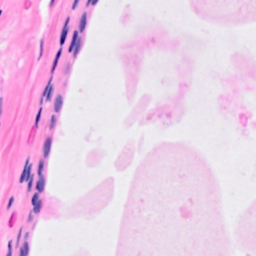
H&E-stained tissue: Breast